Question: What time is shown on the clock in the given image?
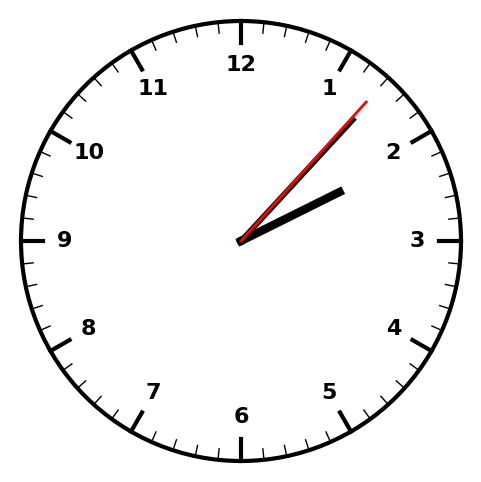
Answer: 02:07:07